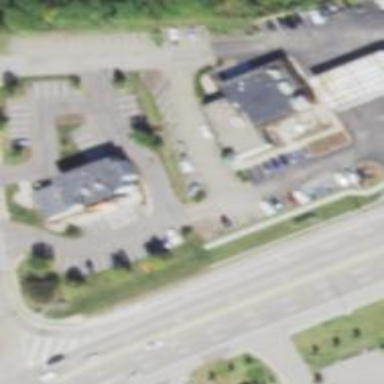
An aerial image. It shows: Healthcare clinic.